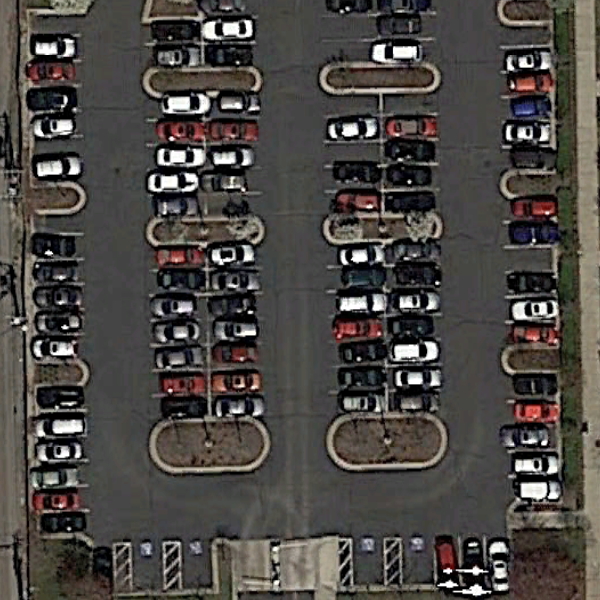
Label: Parking